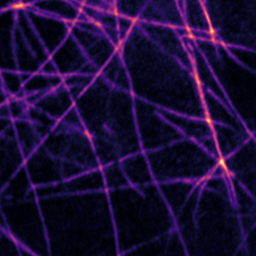
Label: Super-resolution Microtubules image